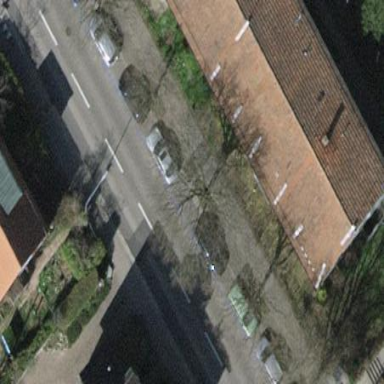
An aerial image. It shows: Parking lane.